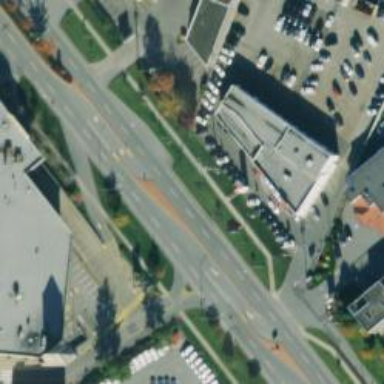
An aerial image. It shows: Primary link road with asphalt surface.